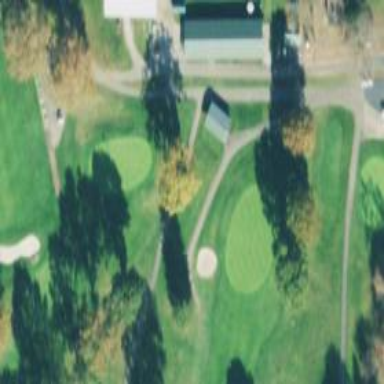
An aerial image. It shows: Pathway for golfing.